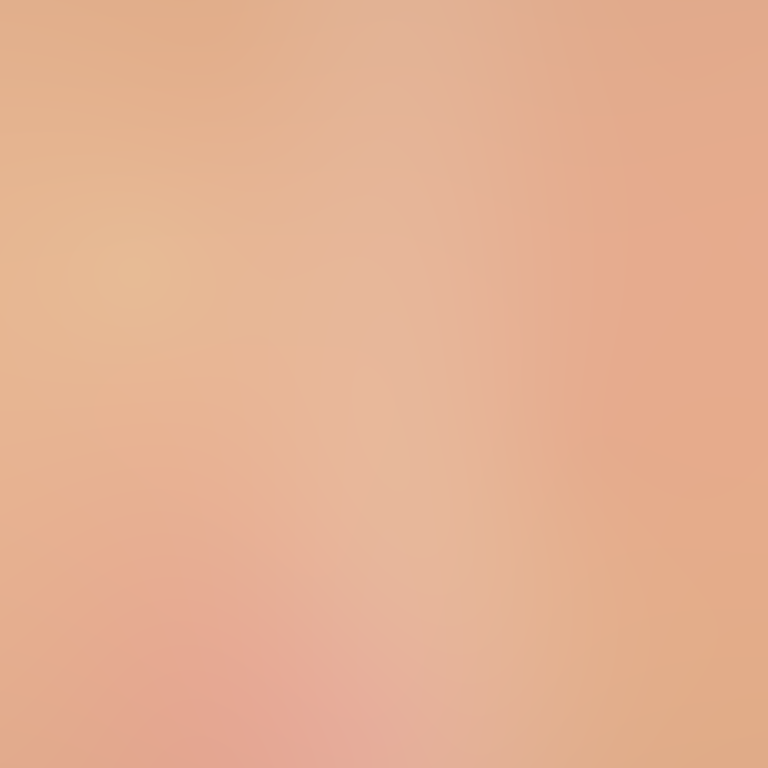
Abstract light effect, smooth gradient from soft peach to warm coral, serene atmosphere, diffuse light, no room, no furniture, no objects.